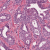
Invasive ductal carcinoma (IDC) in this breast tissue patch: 0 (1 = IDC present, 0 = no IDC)